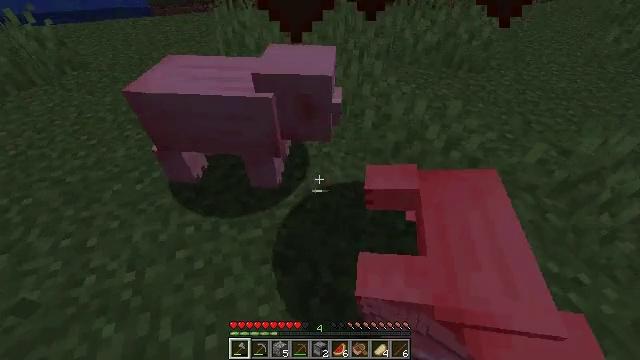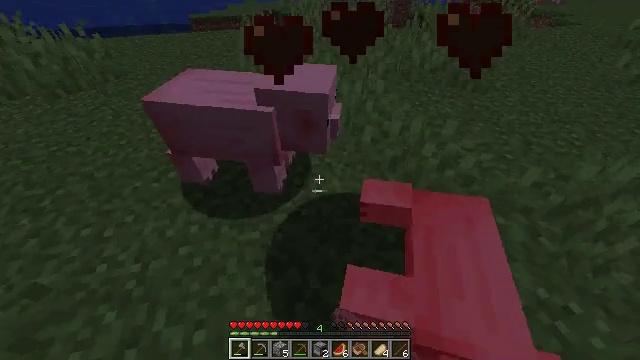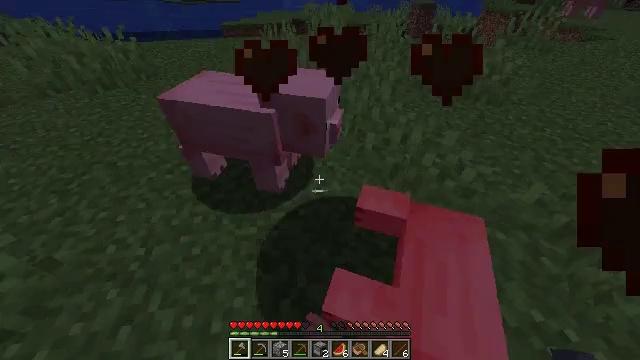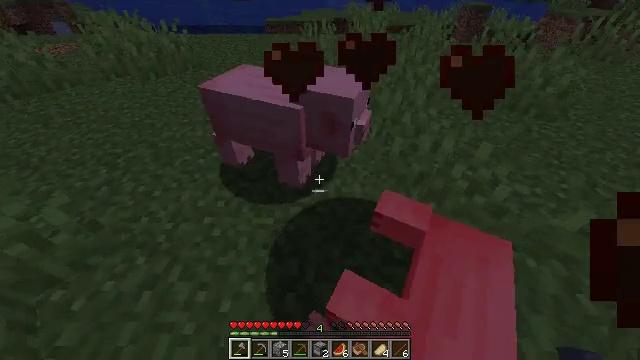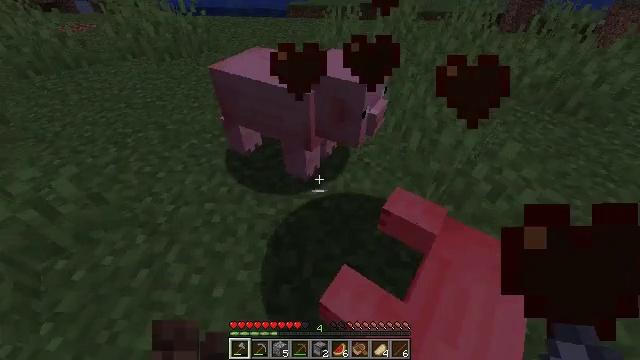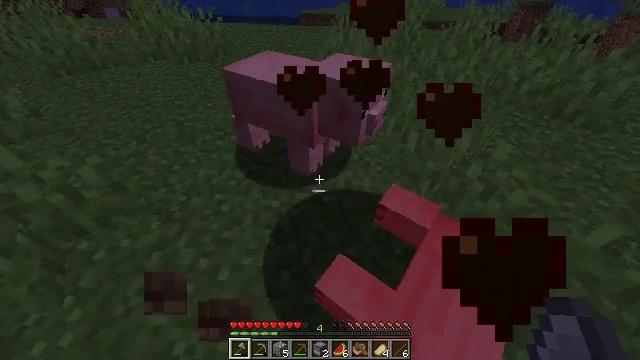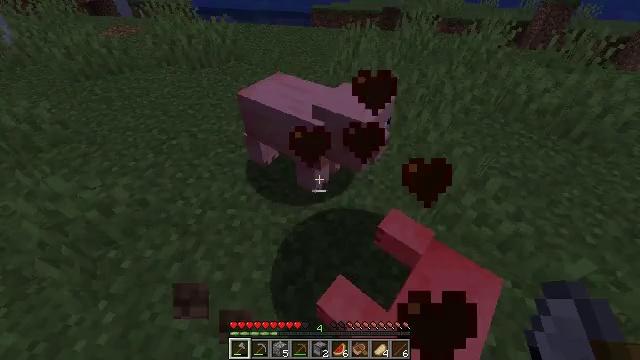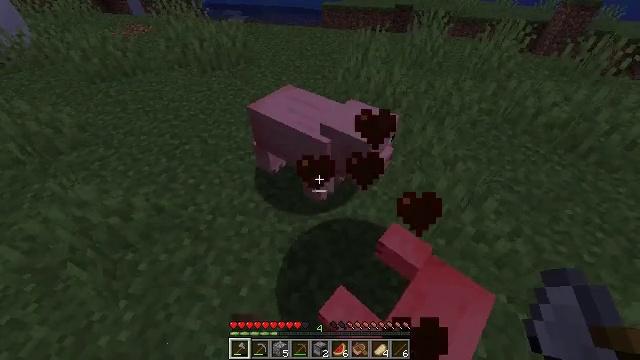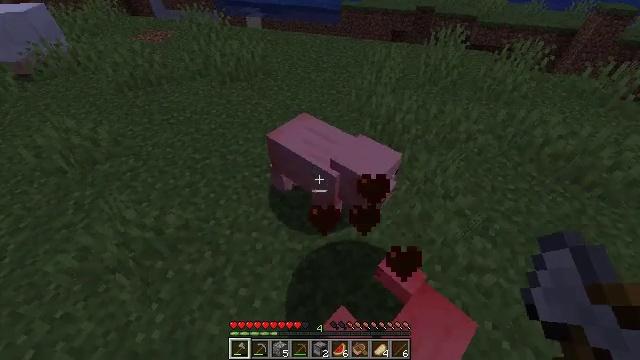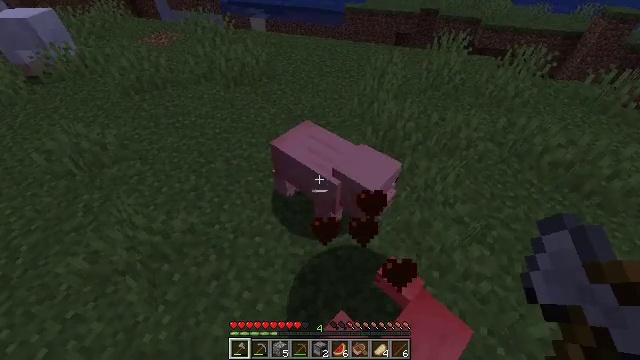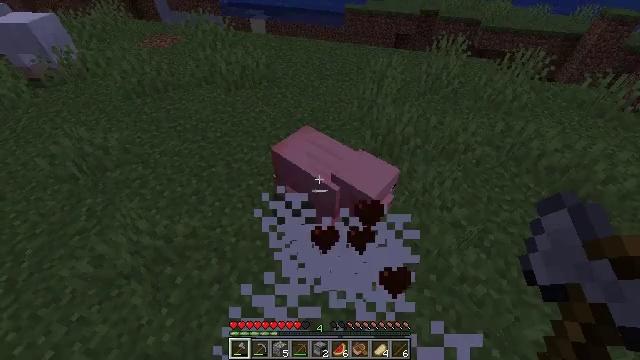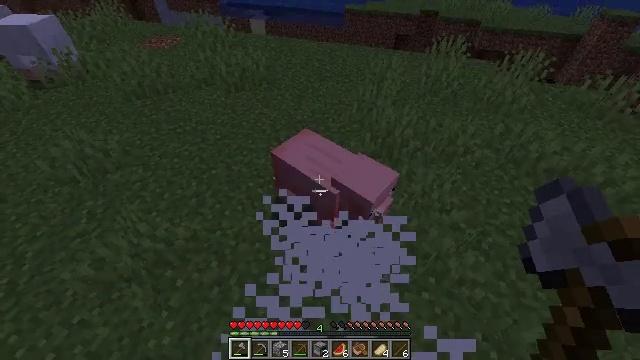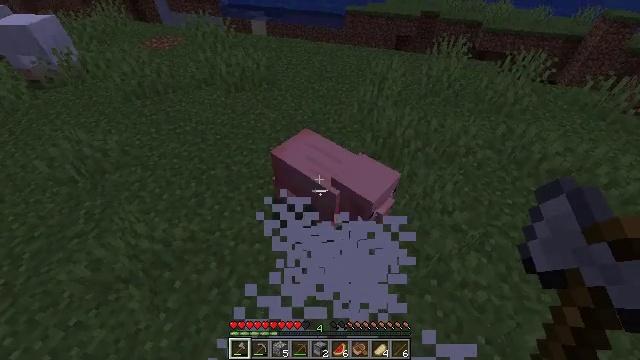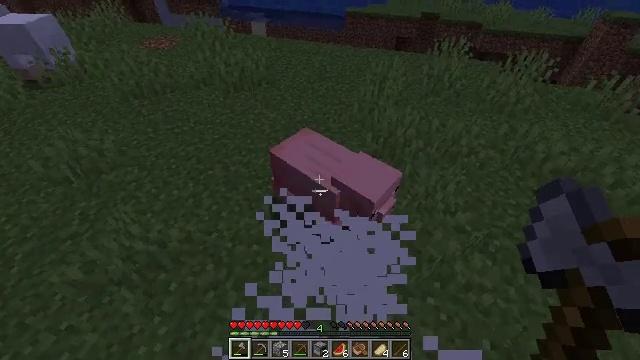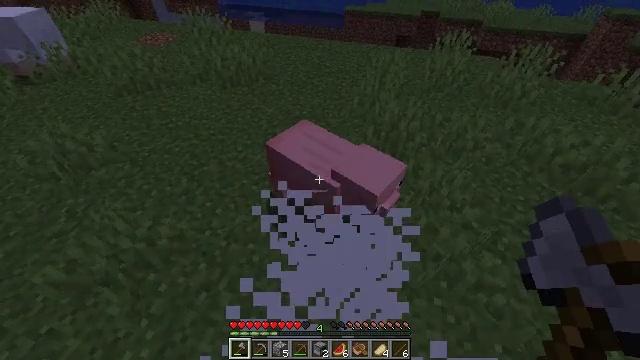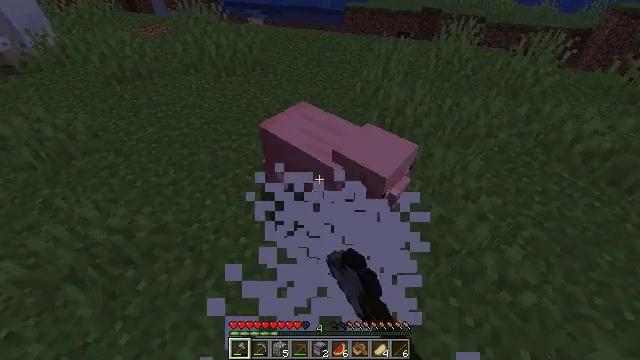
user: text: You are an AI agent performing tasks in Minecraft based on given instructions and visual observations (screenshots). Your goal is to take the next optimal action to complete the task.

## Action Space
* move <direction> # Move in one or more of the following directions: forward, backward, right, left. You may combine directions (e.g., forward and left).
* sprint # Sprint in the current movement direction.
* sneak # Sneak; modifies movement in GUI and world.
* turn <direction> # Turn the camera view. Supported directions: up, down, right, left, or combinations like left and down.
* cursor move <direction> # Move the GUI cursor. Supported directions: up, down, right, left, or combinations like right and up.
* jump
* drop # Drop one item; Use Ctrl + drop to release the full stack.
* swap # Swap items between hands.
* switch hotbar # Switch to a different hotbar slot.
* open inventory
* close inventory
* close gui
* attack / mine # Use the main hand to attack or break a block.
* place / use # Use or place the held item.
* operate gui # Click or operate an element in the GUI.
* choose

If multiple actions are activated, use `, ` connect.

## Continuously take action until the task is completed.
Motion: motion action
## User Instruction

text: Hunt animals.
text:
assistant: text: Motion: move forward and move right, turn left
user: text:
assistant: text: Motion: move right, turn left
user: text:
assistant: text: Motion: turn left
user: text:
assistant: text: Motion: turn left
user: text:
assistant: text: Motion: turn left
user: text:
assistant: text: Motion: turn left, jump
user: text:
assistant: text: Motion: turn left, jump
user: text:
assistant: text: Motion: turn left, jump
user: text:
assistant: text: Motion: jump
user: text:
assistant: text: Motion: jump
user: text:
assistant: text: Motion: move forward
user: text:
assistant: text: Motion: move forward
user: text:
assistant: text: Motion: move forward
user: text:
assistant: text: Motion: move forward, attack / mine
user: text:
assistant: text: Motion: move forward, attack / mine
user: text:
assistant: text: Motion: move forward, turn up, attack / mine
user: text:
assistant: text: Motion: turn up
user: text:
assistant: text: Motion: move forward
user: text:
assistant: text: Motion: move forward
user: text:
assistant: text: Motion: move forward, sprint
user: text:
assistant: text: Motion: move forward, sprint
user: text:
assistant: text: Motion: move forward, sprint
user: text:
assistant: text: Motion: move forward, sprint
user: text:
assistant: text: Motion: move forward and move left, sprint, turn right
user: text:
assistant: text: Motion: move forward and move left, sprint, turn right
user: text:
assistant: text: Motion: move forward and move left, sprint, turn right
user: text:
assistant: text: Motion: move left, turn right and up
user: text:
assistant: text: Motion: turn right
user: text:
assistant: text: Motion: turn right
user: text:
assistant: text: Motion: move forward, turn right